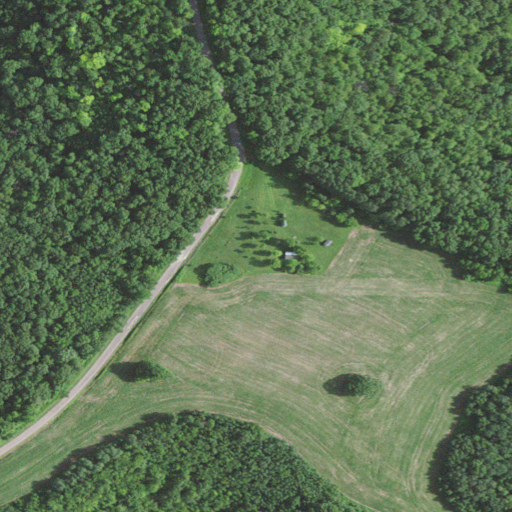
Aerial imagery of mountain in Wisconsin named Waldness Hill containing deciduous forest, cultivated crops, open development, pasture, and grassland